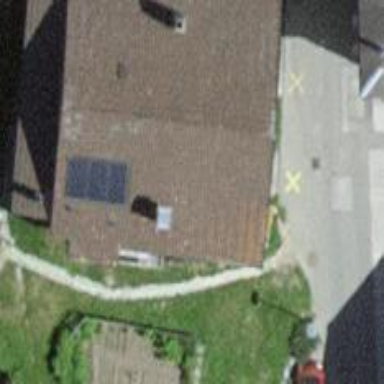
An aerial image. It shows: Residential building.